Question: I am adding a UIView to a 'UIScrollView' and constraining it such that it fills the horizontal space, except for some margins. My visual constraint looks like this:
'''
@"|-16-[theLineView]-16-|"
'''
I have made the view one pixel high so it will appear as a line, and placed it between two text labels:
'''
@"V:[someOtherStuff]-[aTextLabel]-[theLineView]-[anotherLabel]"
'''
However, I am finding that the width of the line is only expanding as far as the width of the longest label above/below it.
Why would this be?
P.S I have read this <URL>

Here is the entirety of the view controller code from a test project that exhibits this issue on the iPad sim.
'''
- (void)viewDidLoad
'''
{
[super viewDidLoad];
'''
self.scrollView = [[UIScrollView alloc] init];
self.scrollView.translatesAutoresizingMaskIntoConstraints = NO;
self.scrollView.backgroundColor = [UIColor greenColor];
[self.view addSubview:self.scrollView];
[self.view addConstraints:[NSLayoutConstraint constraintsWithVisualFormat:@"|[scrollView]|"
options:0
metrics:0
views:@{@"scrollView":self.scrollView}]];
[self.view addConstraints:[NSLayoutConstraint constraintsWithVisualFormat:@"V:|[scrollView]|"
options:0
metrics:0
views:@{@"scrollView":self.scrollView}]];
self.line1 = [[UIView alloc] init];
self.line2 = [[UIView alloc] init];
self.label1 = [[UILabel alloc] init];
self.label2 = [[UILabel alloc] init];
self.label3 = [[UILabel alloc] init];
for (UILabel *label in @[self.label1, self.label2, self.label3])
{
label.text = @"I am a label and I am long enough that I can be multiline on an iphone but single on ipad";
}
for (UIView *view in @[self.line1, self.line2, self.label1, self.label2, self.label3])
{
view.translatesAutoresizingMaskIntoConstraints = NO;
view.backgroundColor = [UIColor redColor];
[self.scrollView addSubview:view];
}
//horizontal layout - all views/labels should fill the horizontal space expect for margin
for (UIView *view in @[self.line1, self.line2, self.label1, self.label2, self.label3])
{
NSArray *constraints = [NSLayoutConstraint constraintsWithVisualFormat:@"|-16-[view]-16-|"
options:0
metrics:0
views:@{@"view":view}];
[self.scrollView addConstraints:constraints];
}
//vertical layout - stack em up
[self.scrollView addConstraints:[NSLayoutConstraint constraintsWithVisualFormat:@"V:|-[lab1]-[line1(==1)]-[lab2]-[line2(==1)]-[lab3]-|"
options:0
metrics:0
views:@{@"lab1":self.label1, @"line1":self.line1, @"lab2":self.label2, @"line2":self.line2, @"lab3":self.label3}]];
'''
}
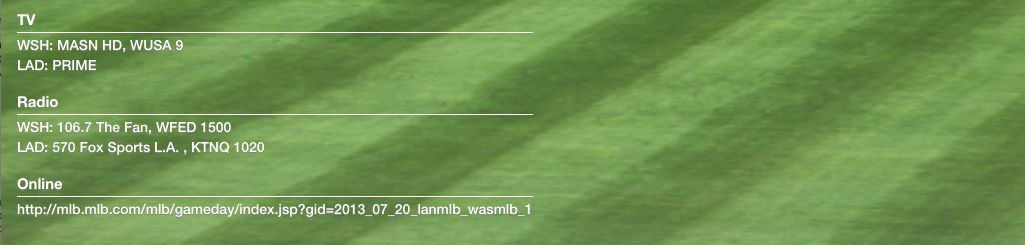
Answer: UIScrollView automatically shrinks to fit the views inside it. You need to set the width absolutely somewhere.
Recommended tactic:
1. Completely fixiate the scrollview inside its parent-view using constraints (leading, trailing, top, bottom).
2. Create a UIView inside the UIScrollView and put everything you need inside it.
3. Set the constraints so that the UIView will act as a content-view (this means it is big enough to include all elements). Use intrinsic content-size, shrink-resistance and chaining of elements with constraints a lot. The resulting layout must be well-defined and unique (this means if you were to remove all constraints to the outside, the layout would still work).
4. Connect the bounds of the UIView with their superview (which is the actual content-view of the UIScrollView, NOT the UIScrollView!).
If you do this in interface-builder (it is possible), you need to re-check your constraints every time you touch something in that scene. And by touch I mean "select" not only "modify".